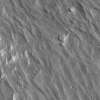
Atmospheric dust classification: not_dusty